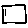
Label: square